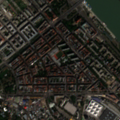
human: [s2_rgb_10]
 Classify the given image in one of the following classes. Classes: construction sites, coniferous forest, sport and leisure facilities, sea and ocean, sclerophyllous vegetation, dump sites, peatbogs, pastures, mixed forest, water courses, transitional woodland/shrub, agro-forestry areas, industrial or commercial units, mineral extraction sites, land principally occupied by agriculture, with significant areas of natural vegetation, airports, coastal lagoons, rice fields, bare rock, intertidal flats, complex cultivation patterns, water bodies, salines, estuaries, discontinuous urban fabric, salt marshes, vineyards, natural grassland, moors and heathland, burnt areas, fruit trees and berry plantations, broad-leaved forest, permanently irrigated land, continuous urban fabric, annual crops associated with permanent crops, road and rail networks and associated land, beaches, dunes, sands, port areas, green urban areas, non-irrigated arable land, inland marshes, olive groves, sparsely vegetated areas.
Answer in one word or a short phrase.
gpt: continuous urban fabric, discontinuous urban fabric, industrial or commercial units, road and rail networks and associated land, green urban areas, water courses